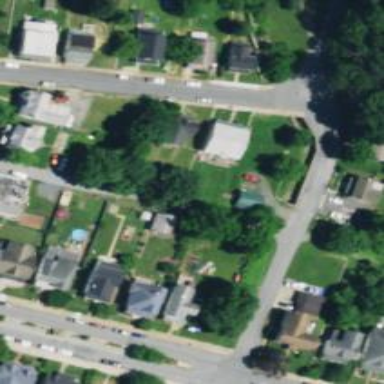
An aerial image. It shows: Alley classified as service road.